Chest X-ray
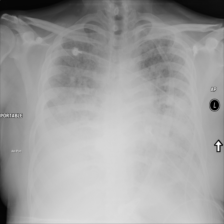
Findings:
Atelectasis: negative
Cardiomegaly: negative
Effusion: positive
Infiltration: negative
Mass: negative
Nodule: negative
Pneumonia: positive
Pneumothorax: negative
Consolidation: negative
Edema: positive
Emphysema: negative
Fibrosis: negative
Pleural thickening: negative
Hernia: negative